Question: I am trying to set items for a navigationController using the following call
'''
NSArray *items = [NSArray arrayWithObjects: shareButton, nil];
[self.navigationController.toolbar setItems:items animated:NO];
'''
This adds nothing to the toolbar.
I can hide and show the toolbar using
'''
[self.navigationController setToolbarHidden:NO];
'''
But cant make the items appear.
How does one set the items. ?
Update:

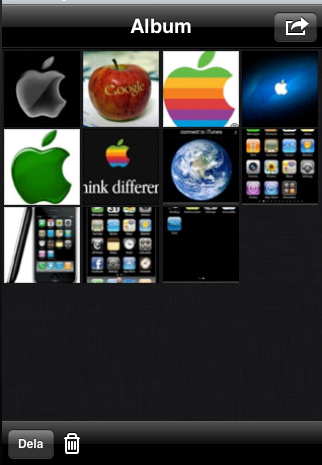
Answer: toolbar is a read-only property. You set toolbars in this way:
> toolbar The custom toolbar associated
with the navigation controller.
(read-only)@property(nonatomic,readonly)
UIToolbar *toolbar Discussion This
property contains a reference to the
built-in toolbar managed by the
navigation controller. Access to this
toolbar is provided solely for clients
that want to present an action sheet
from the toolbar. You should not
modify the UIToolbar object directly.Management of this toolbar's contents
is done through the custom view
controllers associated with this
navigation controller. For each view
controller on the navigation stack,
you can assign a custom set of toolbar
items using the
setToolbarItems:animated: method of
UIViewController.
Edit: so you should do this:
'''
[self setToolbarItems:items animated:NO];
'''
Edit: here's how to add a right bar button item:
'''
- (void) addRightButton
{
UIButton *rightBtn = [UIButton buttonWithType:UIButtonTypeCustom];
[rightBtn setImage:[UIImage imageNamed:@"mybutton.png"] forState:UIControlStateNormal];
rightBtn.frame = CGRectMake(0, 0, 70, 40 );
[rightBtn addTarget:self action:@selector(myButtonPressed:) forControlEvents:UIControlEventTouchUpInside];
UIBarButtonItem *rightBarBtn = [[UIBarButtonItem alloc] initWithCustomView:rightBtn];
self.navigationItem.rightBarButtonItem = rightBarBtn;
}
'''
Edit: to create flexible/fixed space items programmatically, use this:
'''
- (id)initWithBarButtonSystemItem:(UIBarButtonSystemItem)systemItem target:(id)target action:(SEL)action
'''
values settable for systemItem include UIBarButtonSystemItemFlexibleSpace and UIBarButtonSystemItemFixedSpace. Check the documentation for the UIBarButtonItem class:
<URL>
Edit: the question was clarified. The toolbar along the bottom has nothing to do with the navigationItem or the navigation controller, it's just a UIToolbar. You need to either set it up entirely in IB or set up an outlet in your class and set it up / finalize it in code.